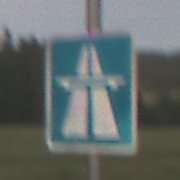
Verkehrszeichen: Autobahn
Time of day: SunriseSunset
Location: Outdoor (Nature)
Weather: Clear
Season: NotSpecified
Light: Natural